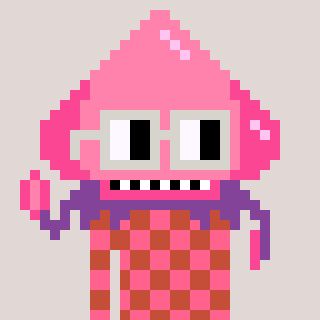
a pixel art character with square light gray glasses, a squid-shaped head and a rust-colored body on a warm background